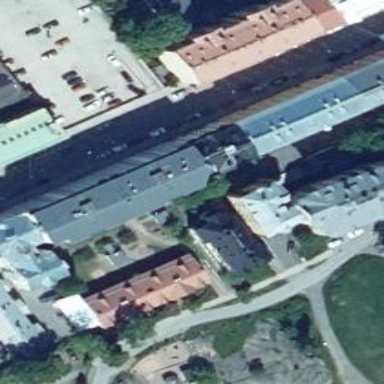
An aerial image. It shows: Gabled roof black apartments building with light grey exterior.